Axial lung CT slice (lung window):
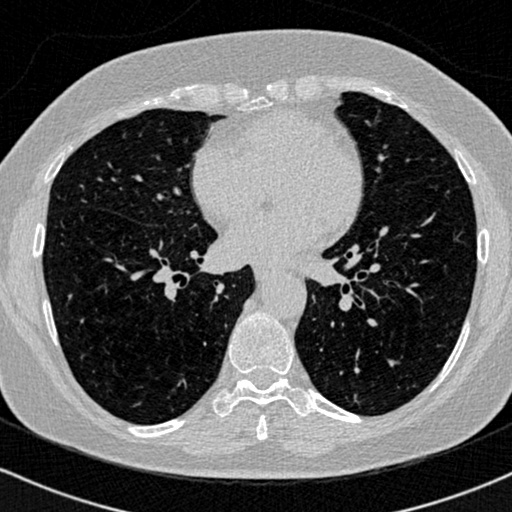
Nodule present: no